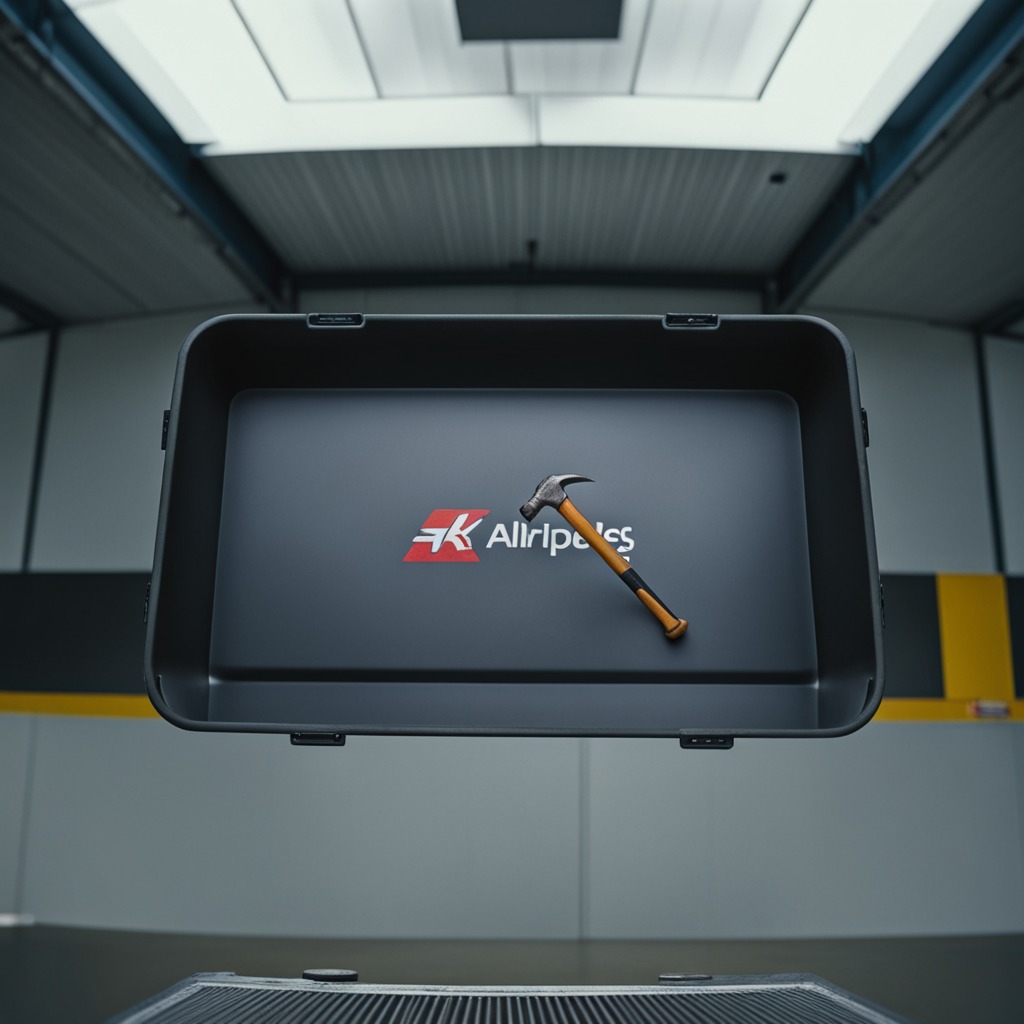
A hammer lying on the toolbox surface in an airplane hangar workshop.